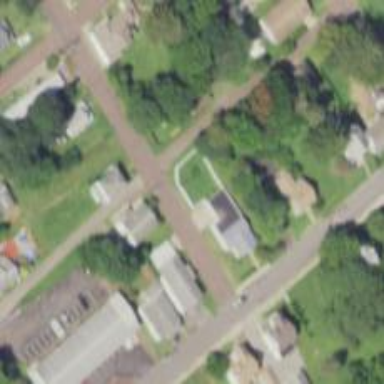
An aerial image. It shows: Alleyway designated as service road.